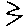
Label: zigzag